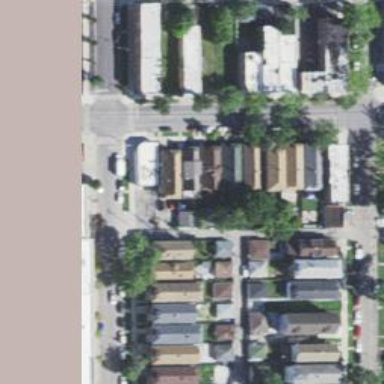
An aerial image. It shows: Alley classified as service road.